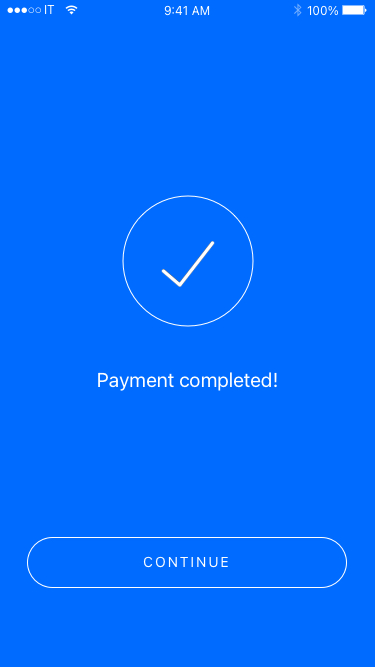
Text in this UI design:
CONTINUE
Payment completed!

100%
9:41 AM
IT